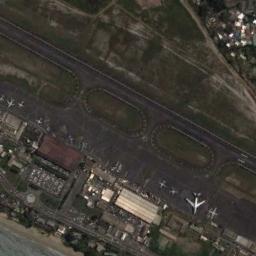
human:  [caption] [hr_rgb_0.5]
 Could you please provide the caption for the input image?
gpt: The airport is divided into two triangular areas by several runways .

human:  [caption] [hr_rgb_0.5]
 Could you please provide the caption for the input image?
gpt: Several runways and buildings are scattered in the airport while every plane is on their own position .

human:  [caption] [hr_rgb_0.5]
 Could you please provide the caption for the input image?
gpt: There are 2 oval grass fields at the airfield .

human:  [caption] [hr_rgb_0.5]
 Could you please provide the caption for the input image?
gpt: There are several planes on the tarmac with several runways .

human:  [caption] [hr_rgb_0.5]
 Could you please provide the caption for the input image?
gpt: An airport with a runway and buildings on the lawn and some planes parked on the airport .